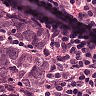
Metastatic tissue present: yes